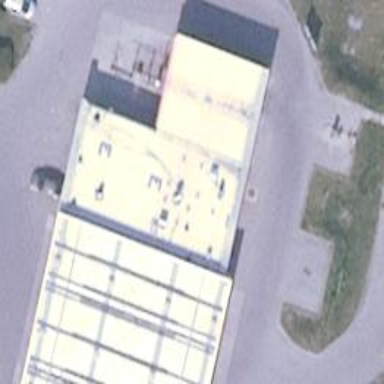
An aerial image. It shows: Commercial building with CNG fuel station.